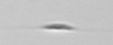
Label: Cylindrotheca_morphotype1